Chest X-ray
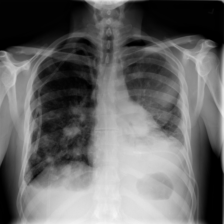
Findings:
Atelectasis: negative
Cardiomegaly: negative
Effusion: positive
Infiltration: negative
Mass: positive
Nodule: negative
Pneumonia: negative
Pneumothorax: negative
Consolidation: negative
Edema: negative
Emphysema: negative
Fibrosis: negative
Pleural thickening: negative
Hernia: negative